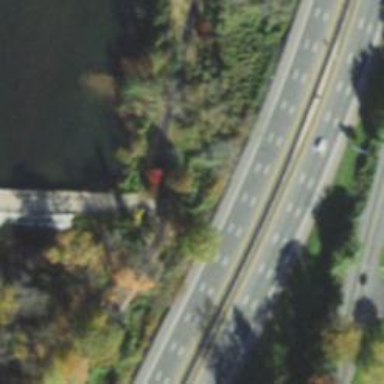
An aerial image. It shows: Driveway bridge connecting two areas.